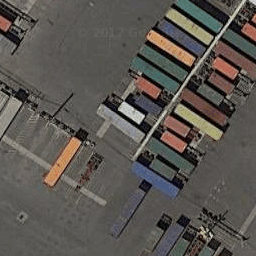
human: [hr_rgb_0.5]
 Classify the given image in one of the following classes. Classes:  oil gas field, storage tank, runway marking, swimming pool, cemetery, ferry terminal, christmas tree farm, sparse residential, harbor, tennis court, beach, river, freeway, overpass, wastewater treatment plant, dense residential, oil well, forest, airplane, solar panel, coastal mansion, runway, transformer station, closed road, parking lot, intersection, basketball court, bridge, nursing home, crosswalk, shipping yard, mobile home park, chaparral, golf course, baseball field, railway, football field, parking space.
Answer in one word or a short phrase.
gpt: shipping yard